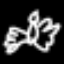
Label: angel